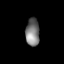
Tissue: lung
Cell type: Endothelial cells
Senescence score: 0.7153
Nuclear area (px): 375
Mean DAPI intensity: 121.579